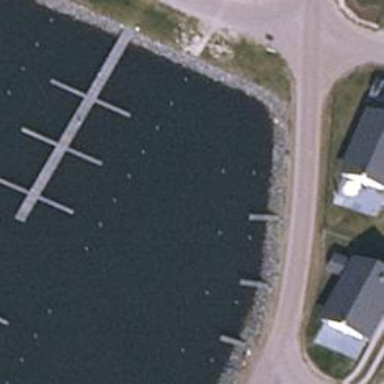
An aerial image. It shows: Man-made pier.